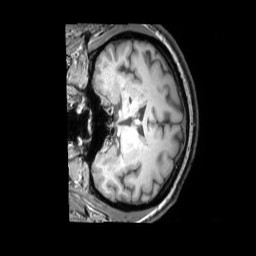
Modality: T1w
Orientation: coronal
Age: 47
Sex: male
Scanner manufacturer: philips
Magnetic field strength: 3 T
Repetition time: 0.009879 s
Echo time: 0.004592 s